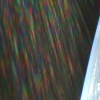
Label: sunburn